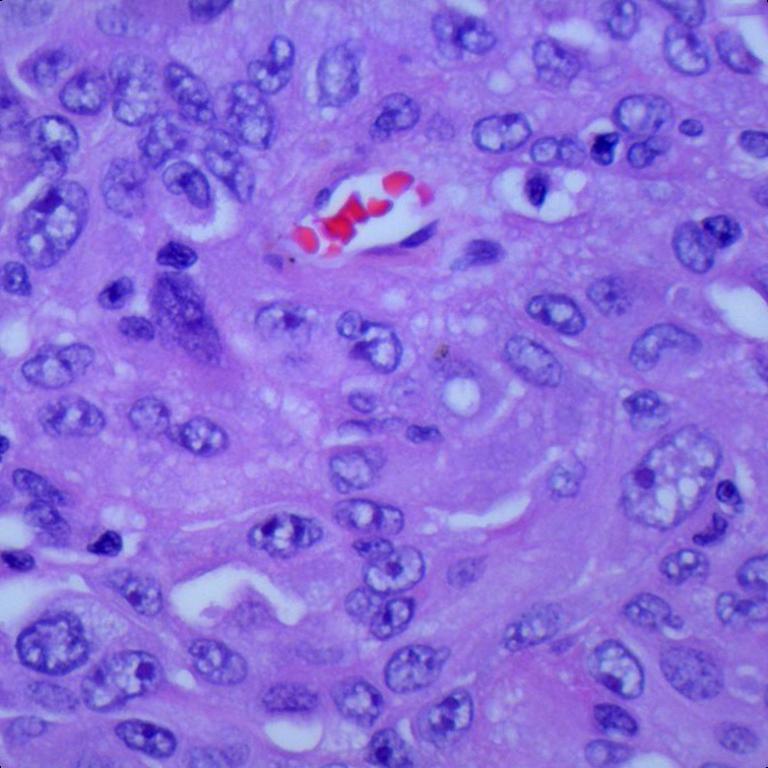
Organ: lung
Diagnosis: adenocarcinomas